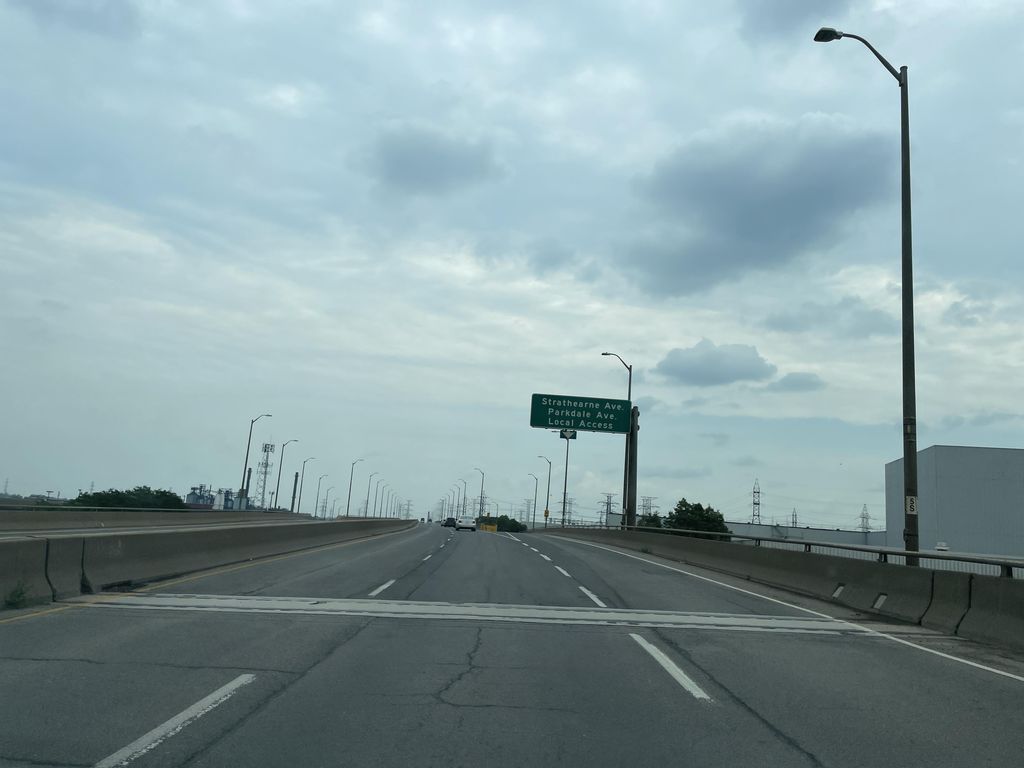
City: hamilton